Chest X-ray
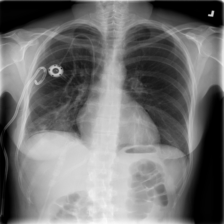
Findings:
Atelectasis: positive
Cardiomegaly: negative
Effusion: negative
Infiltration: positive
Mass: negative
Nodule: negative
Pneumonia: negative
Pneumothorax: positive
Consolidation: negative
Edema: negative
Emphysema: negative
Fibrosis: negative
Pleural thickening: negative
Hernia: negative